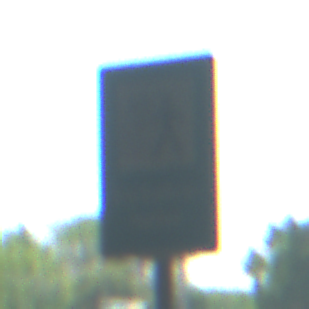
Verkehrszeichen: Verkehrshelfer
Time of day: Midday
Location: Indoor (Urban)
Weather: NotSpecified
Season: NotSpecified
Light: Natural